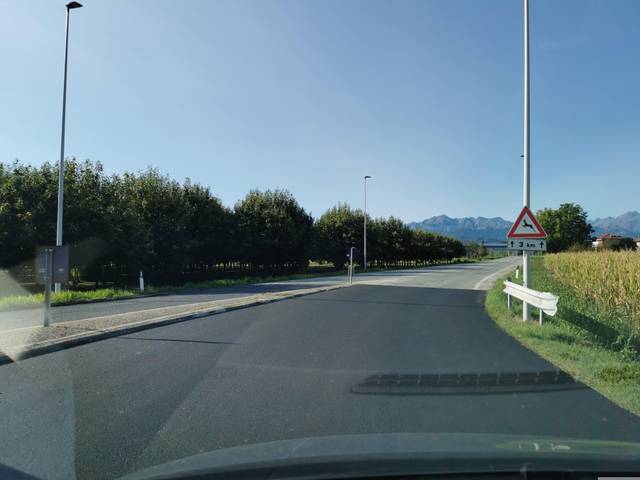
Region: Italy
Coordinates: 44.397, 7.581